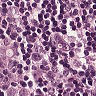
Metastatic tissue present: yes